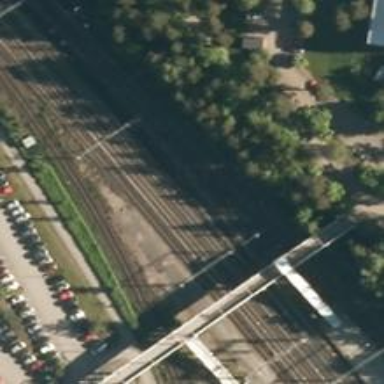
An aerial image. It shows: Railway track with continuous electrified contact lines.